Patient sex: F
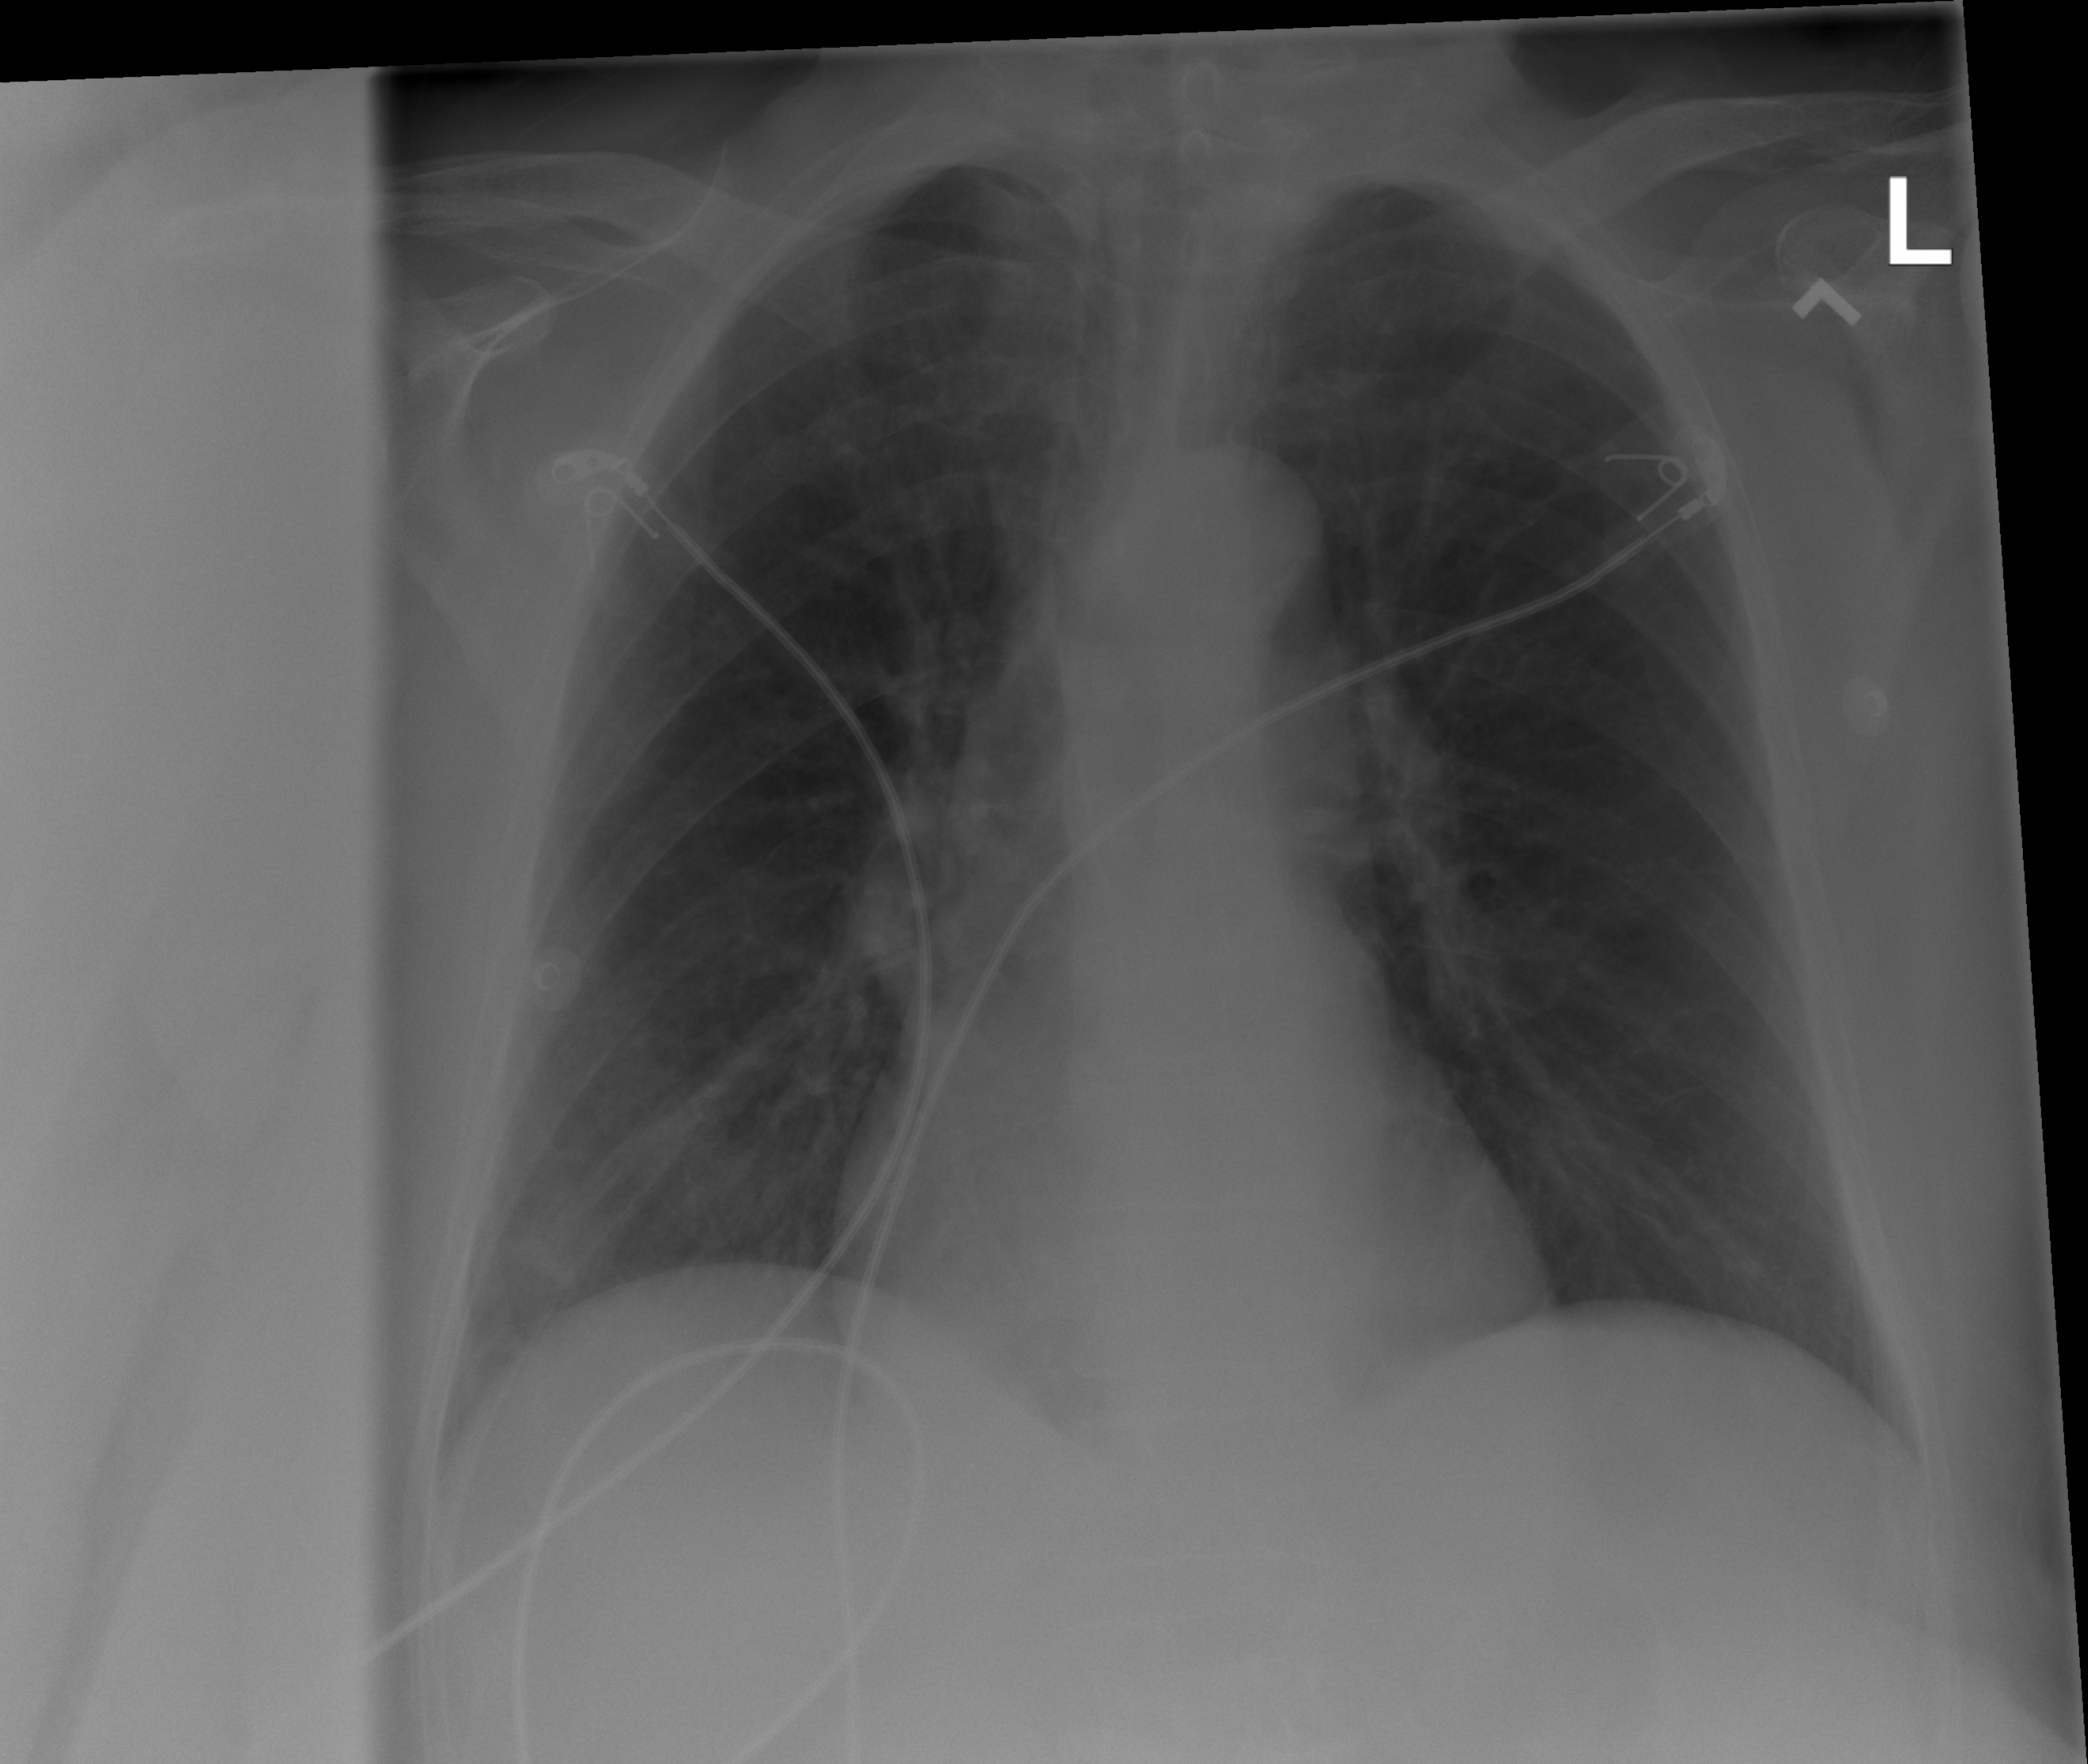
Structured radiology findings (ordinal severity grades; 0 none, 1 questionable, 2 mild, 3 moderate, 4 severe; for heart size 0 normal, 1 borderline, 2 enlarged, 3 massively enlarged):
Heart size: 0
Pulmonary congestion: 0
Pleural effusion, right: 0
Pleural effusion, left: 0
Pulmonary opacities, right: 2
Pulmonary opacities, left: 0
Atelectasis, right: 0
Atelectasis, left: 0